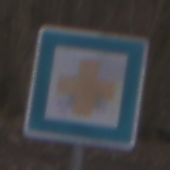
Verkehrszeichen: ErsteHilfe
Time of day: MorningAfternoon
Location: Outdoor (Nature)
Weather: Overcast
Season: Autumn
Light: Natural